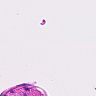
Metastatic tissue present: no